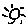
Label: sun